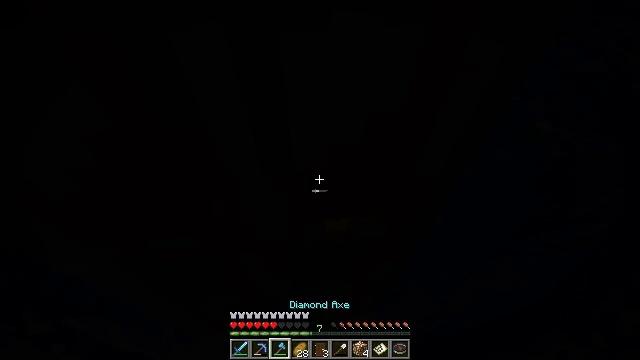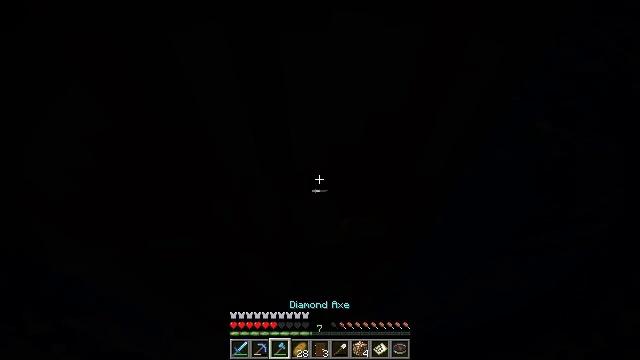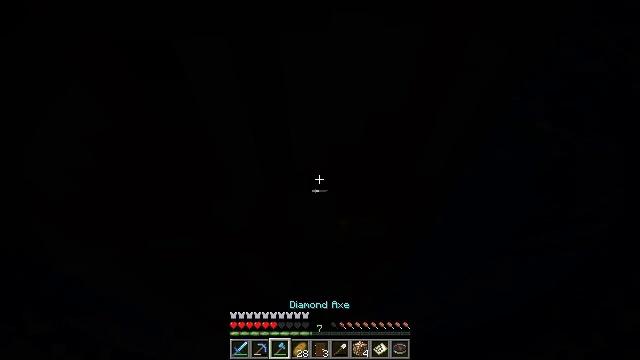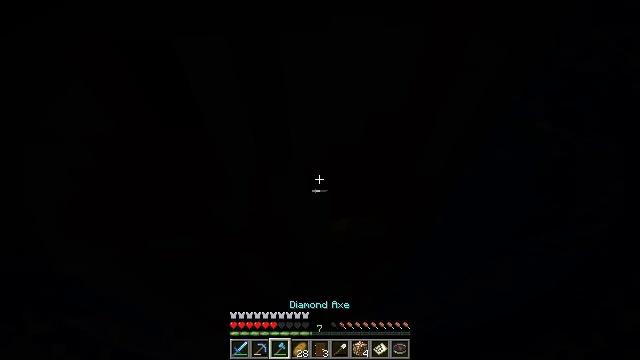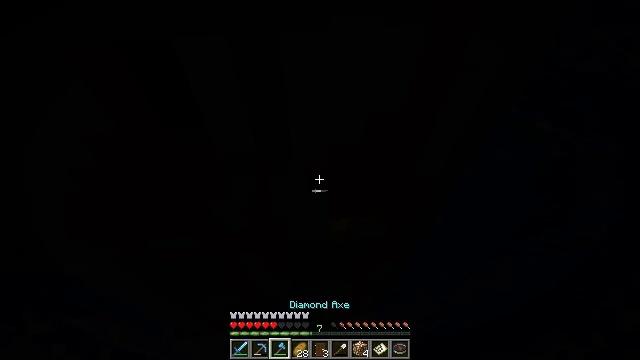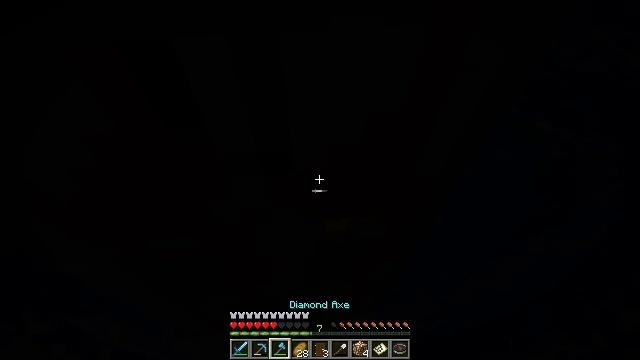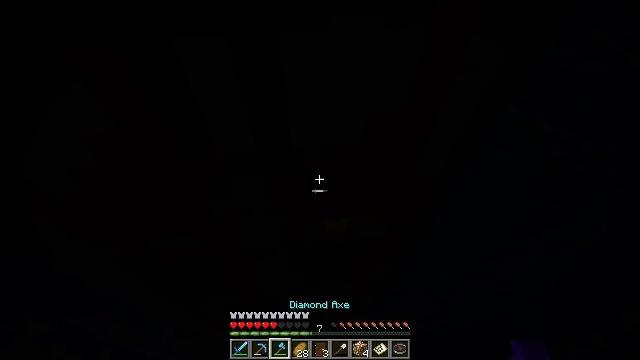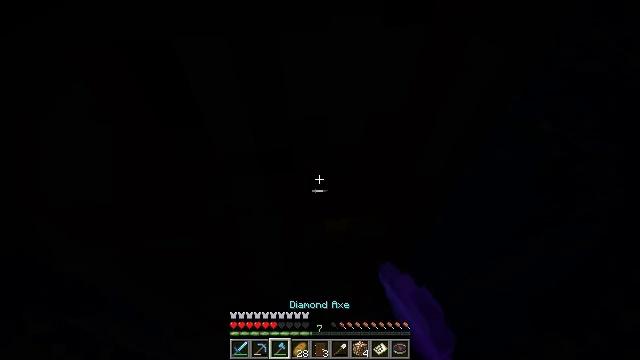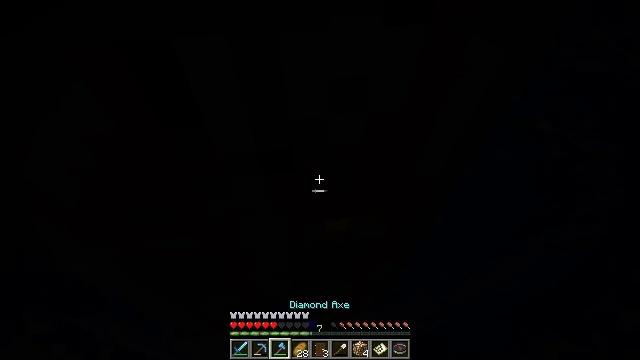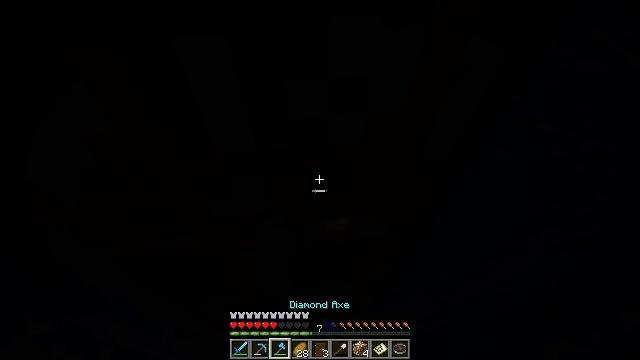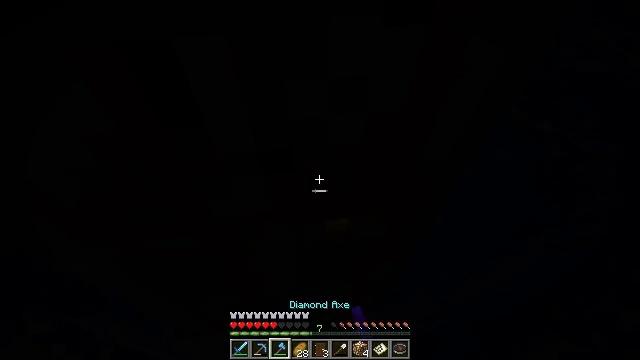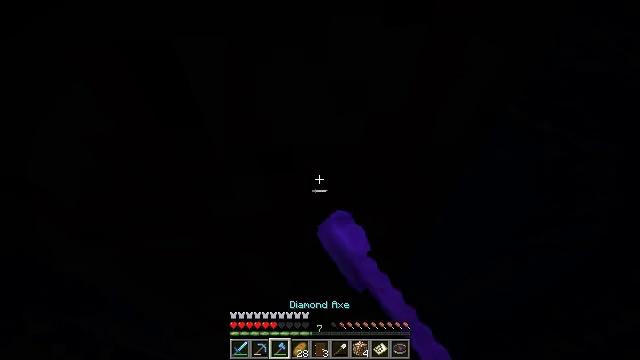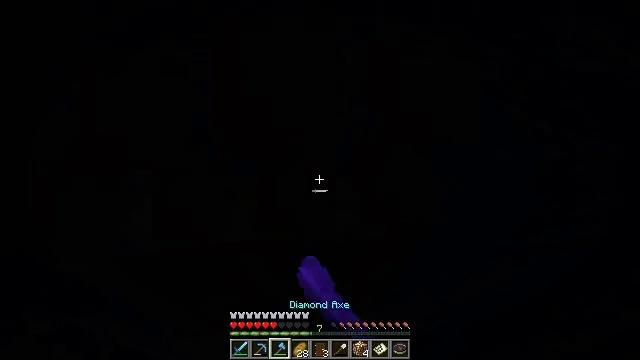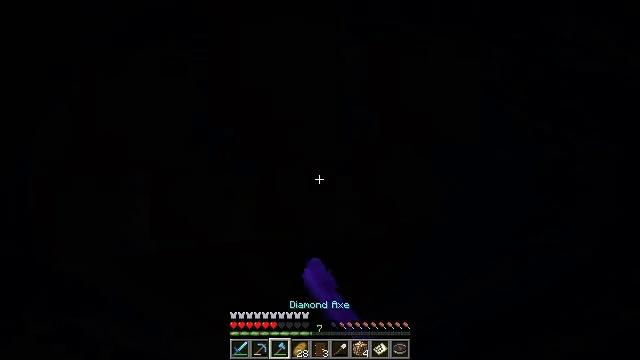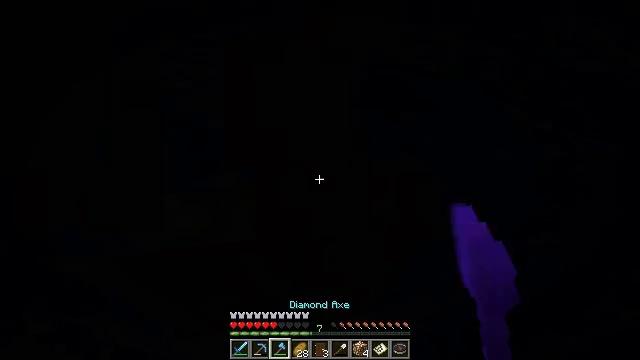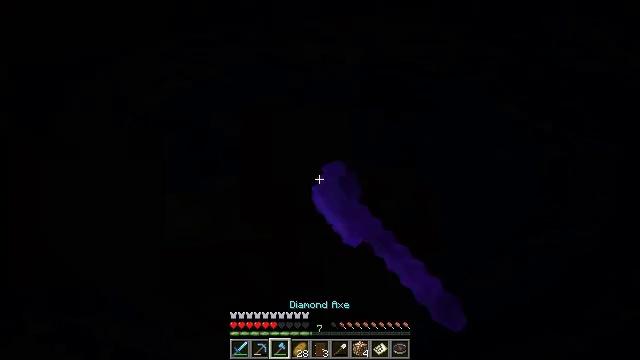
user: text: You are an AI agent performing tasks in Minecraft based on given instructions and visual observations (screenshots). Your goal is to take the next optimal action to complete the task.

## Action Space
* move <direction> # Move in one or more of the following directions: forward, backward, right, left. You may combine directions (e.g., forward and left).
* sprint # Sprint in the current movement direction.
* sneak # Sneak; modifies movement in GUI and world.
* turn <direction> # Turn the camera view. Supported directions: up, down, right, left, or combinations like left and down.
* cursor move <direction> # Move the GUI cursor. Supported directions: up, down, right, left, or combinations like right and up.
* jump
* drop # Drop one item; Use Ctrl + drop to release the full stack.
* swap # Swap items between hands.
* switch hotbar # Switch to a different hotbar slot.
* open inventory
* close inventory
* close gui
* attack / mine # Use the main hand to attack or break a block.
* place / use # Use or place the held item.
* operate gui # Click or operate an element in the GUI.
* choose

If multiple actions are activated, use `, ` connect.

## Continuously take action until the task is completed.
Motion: motion action
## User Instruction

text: Remove the dark oak door from the structure.
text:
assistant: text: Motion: attack / mine
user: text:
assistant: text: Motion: attack / mine
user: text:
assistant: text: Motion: attack / mine
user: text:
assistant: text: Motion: attack / mine
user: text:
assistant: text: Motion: attack / mine
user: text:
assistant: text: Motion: attack / mine
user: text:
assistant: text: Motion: attack / mine
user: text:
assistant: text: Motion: attack / mine
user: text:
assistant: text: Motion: attack / mine
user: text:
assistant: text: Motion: attack / mine
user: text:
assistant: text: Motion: attack / mine
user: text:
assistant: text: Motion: attack / mine
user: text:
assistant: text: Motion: attack / mine
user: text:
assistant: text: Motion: attack / mine
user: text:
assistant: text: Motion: attack / mine
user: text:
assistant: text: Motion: attack / mine
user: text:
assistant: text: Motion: attack / mine